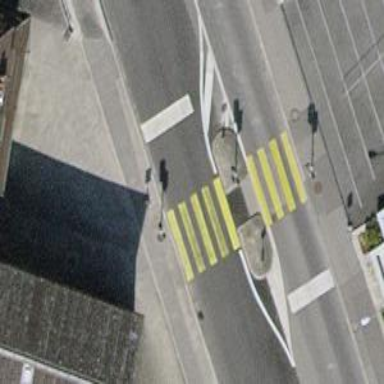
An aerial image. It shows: Marked crossing with pedestrian island.